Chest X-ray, AP view. Patient: 64 years old, sex M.
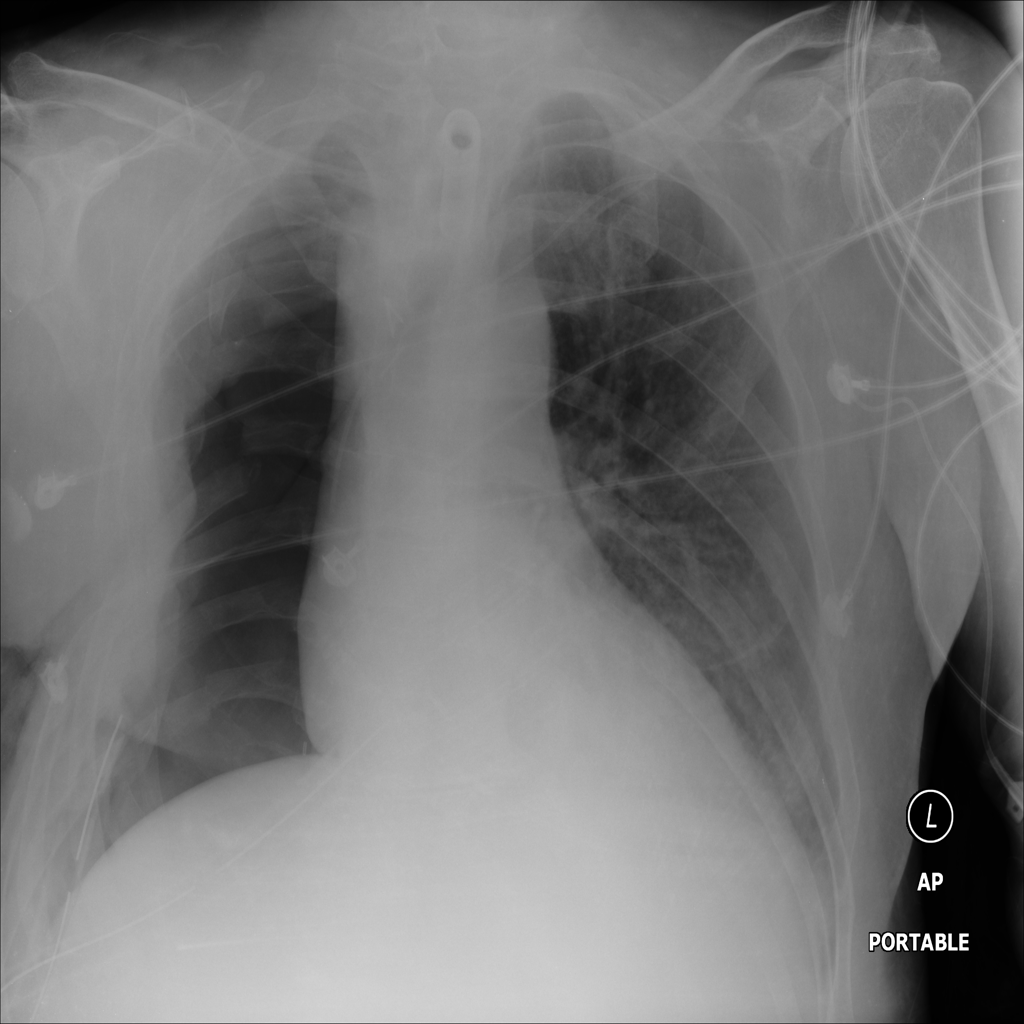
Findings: No Finding